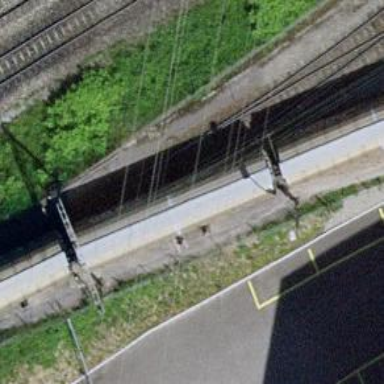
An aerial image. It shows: Railway switch.